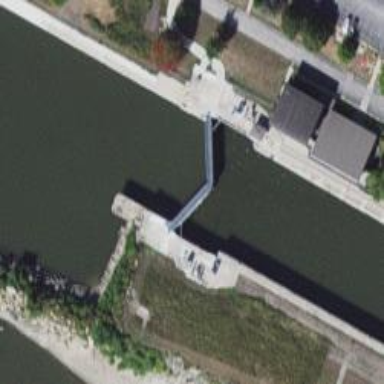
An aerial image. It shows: Lock gate along waterway.